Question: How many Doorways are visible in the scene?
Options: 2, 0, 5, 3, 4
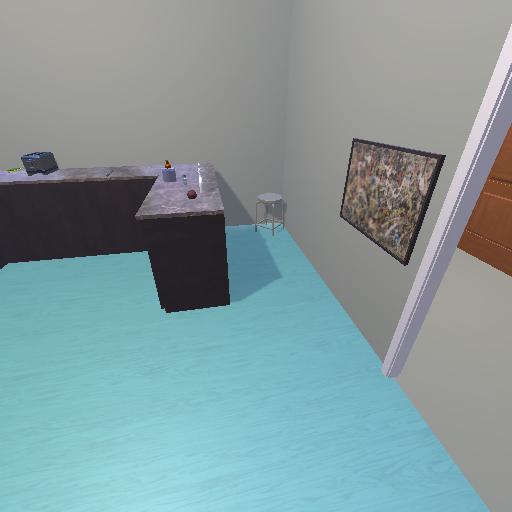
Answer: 2